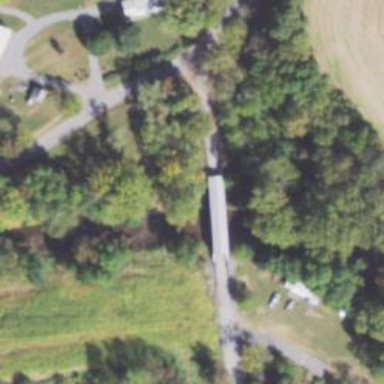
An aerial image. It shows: Covered bridge on residential road.